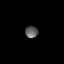
Tissue: lung
Cell type: Epithelial cells
Senescence score: 0.5847
Nuclear area (px): 146
Mean DAPI intensity: 95.849